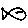
Label: fish